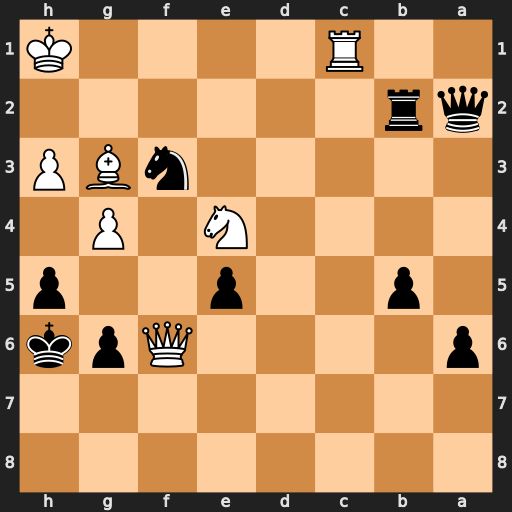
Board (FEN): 8/8/p4Qpk/1p2p2p/4N1P1/5nBP/qr6/2R4K
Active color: b
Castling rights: -
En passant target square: -
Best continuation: Rh2+ Bxh2 Qxh2#